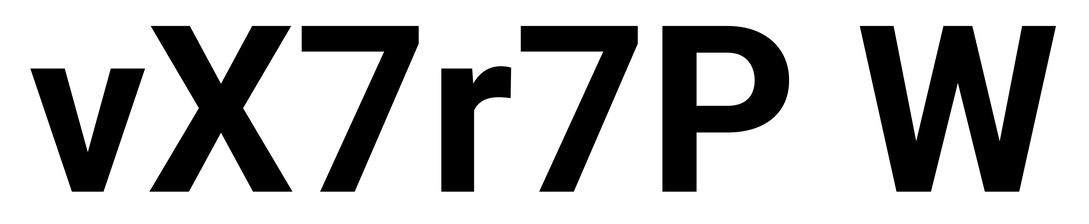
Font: Roboto_Bold